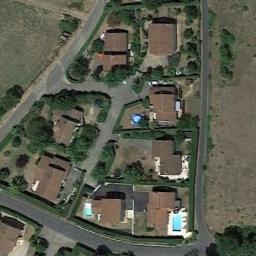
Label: medium_residential